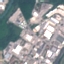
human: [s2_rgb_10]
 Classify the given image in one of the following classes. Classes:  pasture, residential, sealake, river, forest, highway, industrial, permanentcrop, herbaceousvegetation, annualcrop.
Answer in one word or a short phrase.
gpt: Industrial